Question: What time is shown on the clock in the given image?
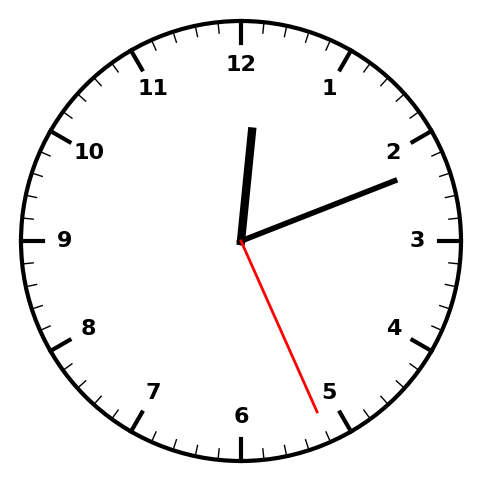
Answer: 12:11:26